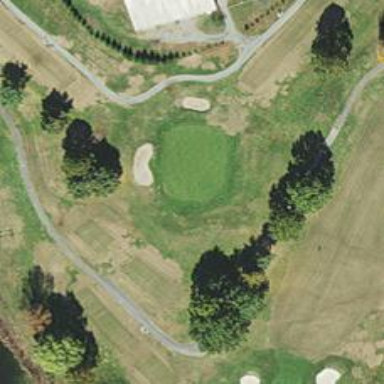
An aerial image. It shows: Golf hole.